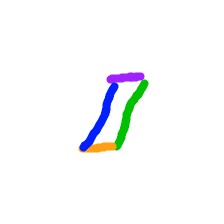
Shape: parallelogram